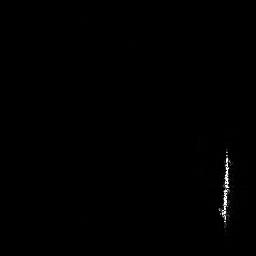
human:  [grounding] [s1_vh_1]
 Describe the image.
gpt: In the satellite image, there is  <ref>1 medium ship </ref> <box>[[84, 56, 90, 89, 0]]</box> located at bottom right.